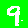
Digit: 9